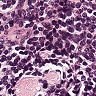
Metastatic tissue present: no